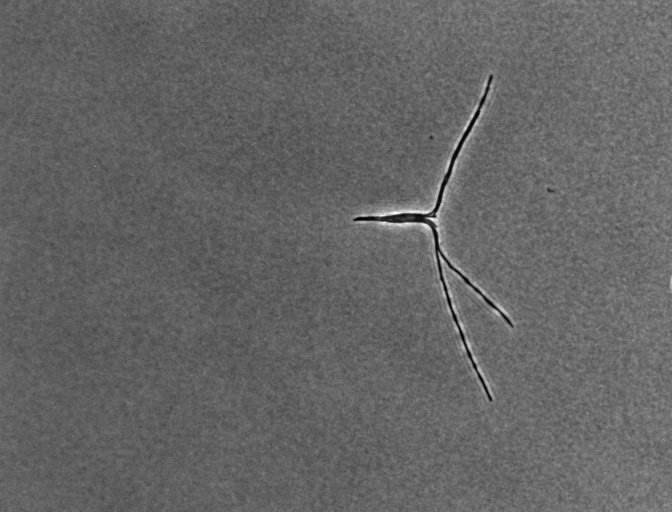
Phase contrast microscopy, 20x objective, 5 h incubation